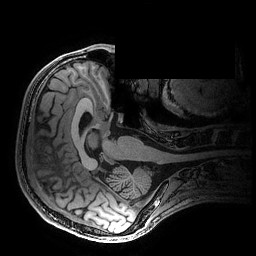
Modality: T1w
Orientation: axial
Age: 21
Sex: male
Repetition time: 0.0077 s
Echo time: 0.0034 s